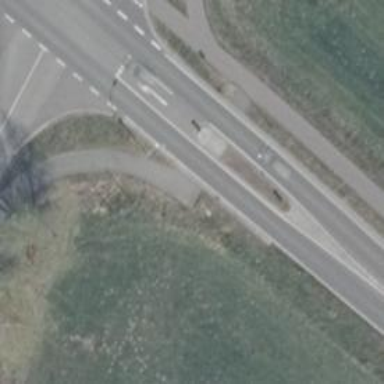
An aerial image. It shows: Primary road with asphalt surface.